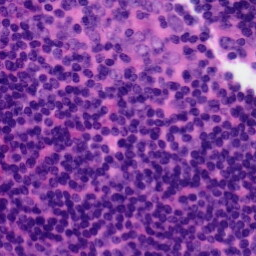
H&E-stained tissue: Tonsil